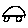
Label: car